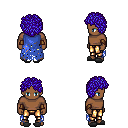
a pixel art fantasy rpg character, male body template, human, dark skin, blue tattered cape, gold greaves, blue curly afro hairstyle, leather bracers, gray slippers, four views (front, back, left, right), 2x2 character sprite sheet, small pixel art, hard edges, no anti-aliasing